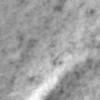
Label: no_change